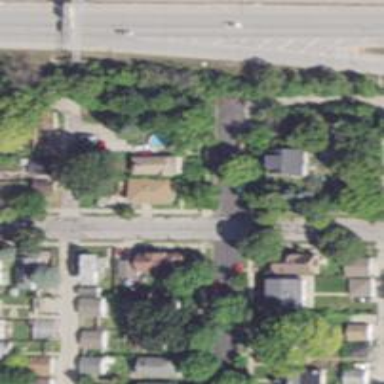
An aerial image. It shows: Residential road with separate sidewalk.